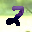
Label: 2